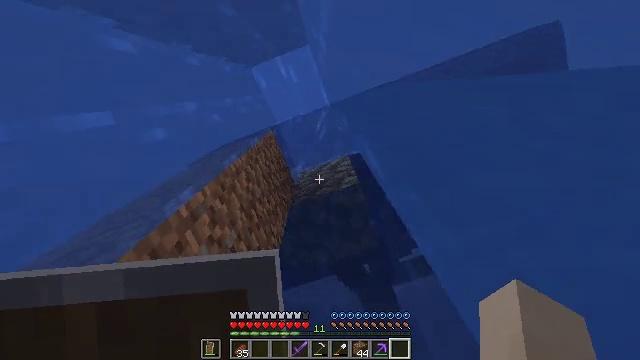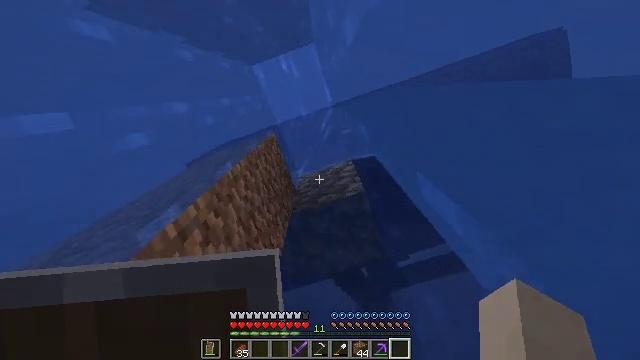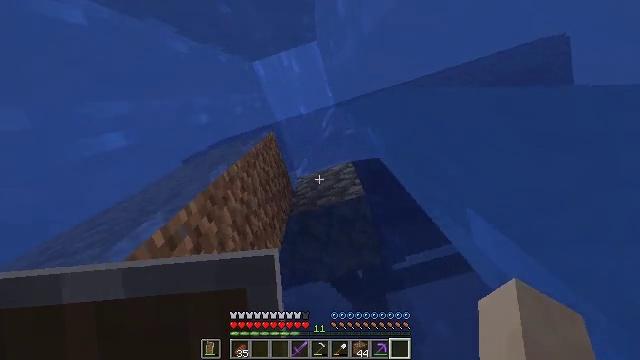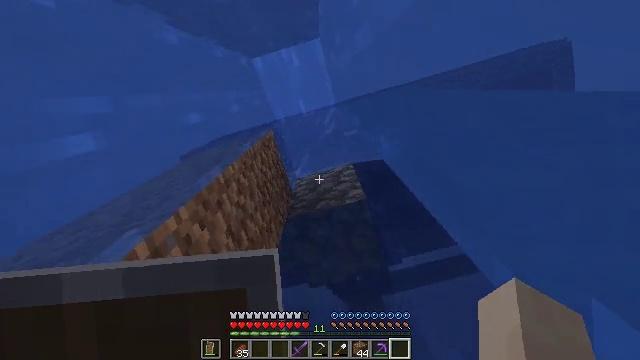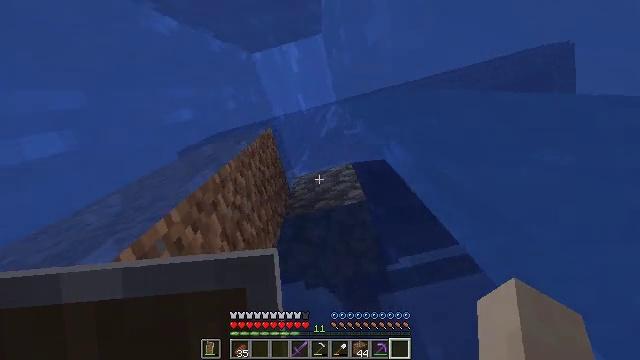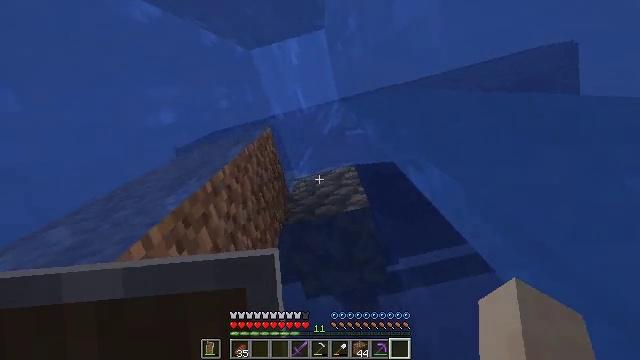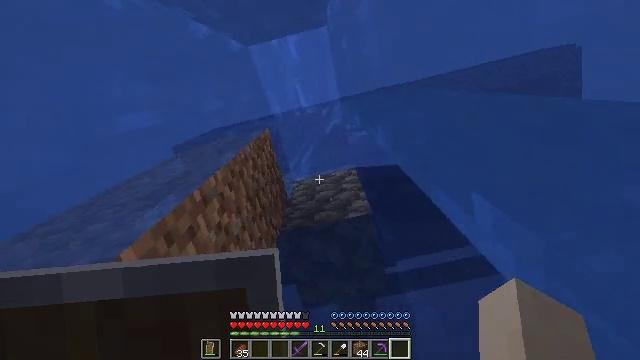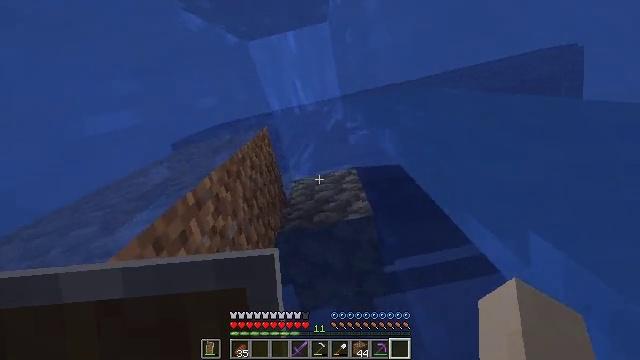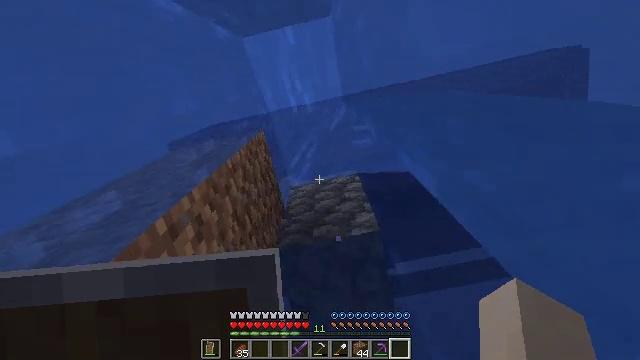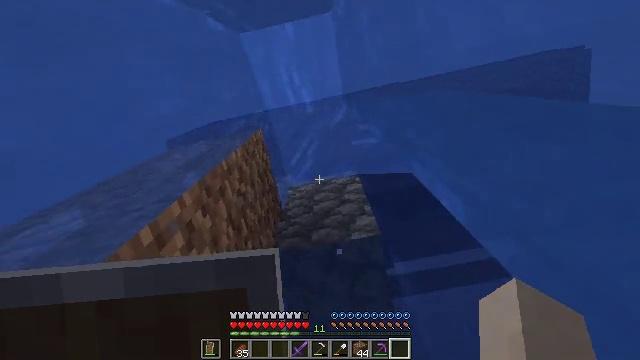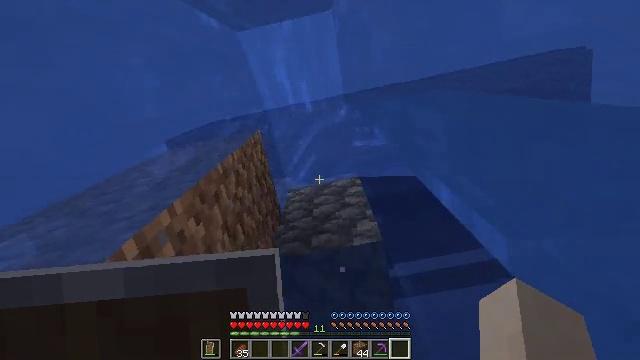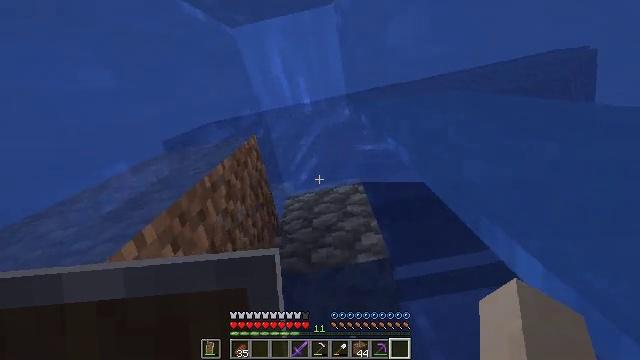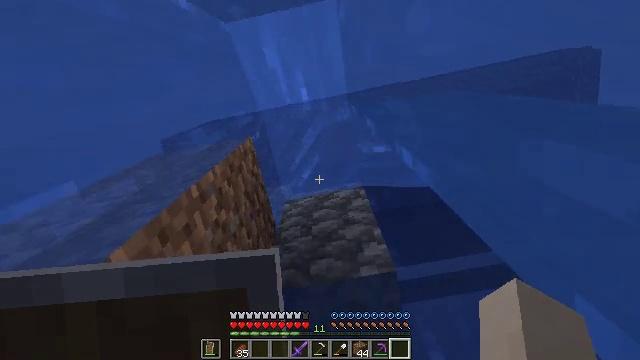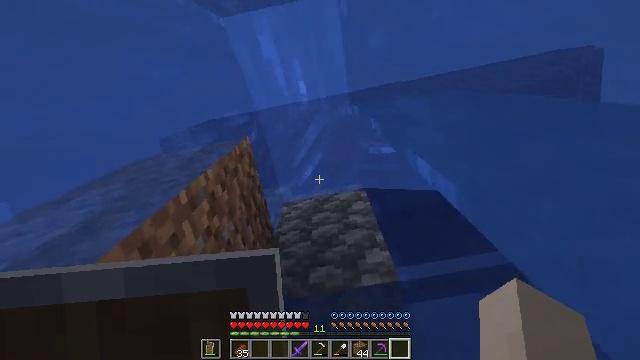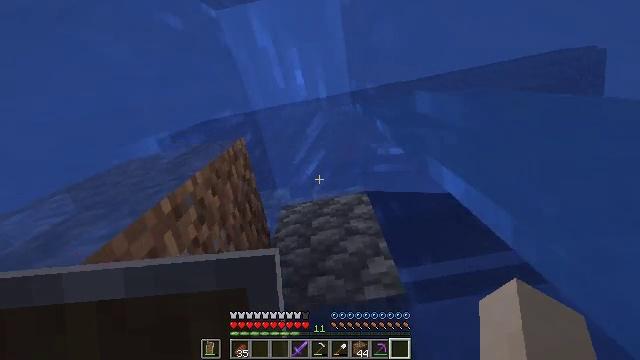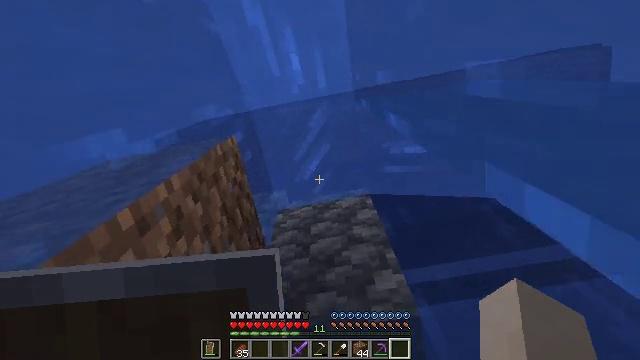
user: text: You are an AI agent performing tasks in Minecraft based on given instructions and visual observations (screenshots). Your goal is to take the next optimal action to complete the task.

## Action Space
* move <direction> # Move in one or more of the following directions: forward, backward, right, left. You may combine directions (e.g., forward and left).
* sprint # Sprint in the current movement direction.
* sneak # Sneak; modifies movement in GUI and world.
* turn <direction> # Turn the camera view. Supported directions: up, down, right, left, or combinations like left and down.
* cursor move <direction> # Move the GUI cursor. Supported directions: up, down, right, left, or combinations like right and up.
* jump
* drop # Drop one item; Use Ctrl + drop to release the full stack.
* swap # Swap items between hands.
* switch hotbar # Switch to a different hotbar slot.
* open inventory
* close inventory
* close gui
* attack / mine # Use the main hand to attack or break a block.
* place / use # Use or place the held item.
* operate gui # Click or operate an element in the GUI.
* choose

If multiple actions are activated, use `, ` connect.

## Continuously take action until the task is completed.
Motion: motion action
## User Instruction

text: Craft a hopper with the required materials.
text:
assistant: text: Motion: turn right, jump
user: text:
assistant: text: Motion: turn right, jump
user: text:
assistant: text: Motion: turn right, jump
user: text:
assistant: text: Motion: turn right, jump
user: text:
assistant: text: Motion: jump
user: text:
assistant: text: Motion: jump
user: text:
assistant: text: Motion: jump
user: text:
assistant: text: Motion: jump
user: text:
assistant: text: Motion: jump
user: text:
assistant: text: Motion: jump
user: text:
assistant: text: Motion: jump
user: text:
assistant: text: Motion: jump
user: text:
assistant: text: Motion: move forward, jump
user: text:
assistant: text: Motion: move forward, jump
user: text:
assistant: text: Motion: move forward, jump
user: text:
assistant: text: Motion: move forward, jump
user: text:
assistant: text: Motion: move forward, jump
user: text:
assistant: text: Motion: jump
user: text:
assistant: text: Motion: jump
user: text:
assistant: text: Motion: jump
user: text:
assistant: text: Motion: jump
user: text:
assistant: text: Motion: jump
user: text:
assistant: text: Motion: jump
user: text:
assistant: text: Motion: jump
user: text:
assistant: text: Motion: move forward, jump
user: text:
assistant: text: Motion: move forward, jump
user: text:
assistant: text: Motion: move forward, jump
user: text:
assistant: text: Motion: move forward, turn right, jump
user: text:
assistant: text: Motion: turn right, jump
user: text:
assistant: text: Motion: turn down, jump